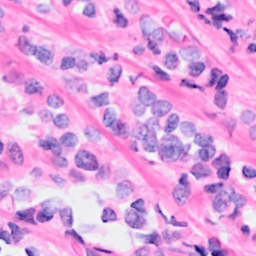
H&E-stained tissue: Breast